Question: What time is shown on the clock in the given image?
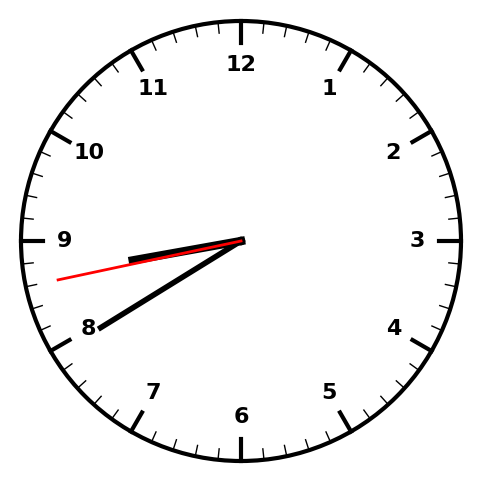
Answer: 08:39:43